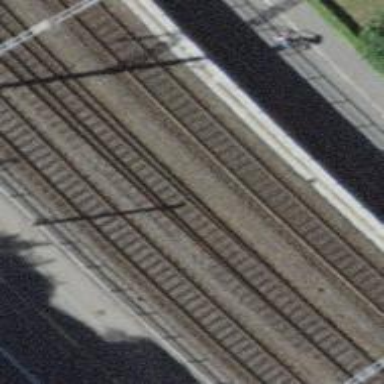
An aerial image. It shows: Railway switch.